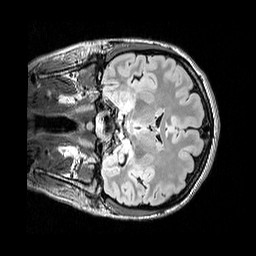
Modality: FLAIR
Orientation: coronal
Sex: female
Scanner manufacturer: siemens
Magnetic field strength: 3 T
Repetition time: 5 s
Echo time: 0.395 s